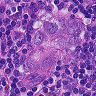
Metastatic tissue present: yes